The plot is a Hilbert-envelope spectrum of a rotating bearing's acceleration signal, annotated with the bearing's characteristic defect frequencies. Determine the bearing's health state. Answer with exactly one of: normal, inner_race, outer_race, ball.
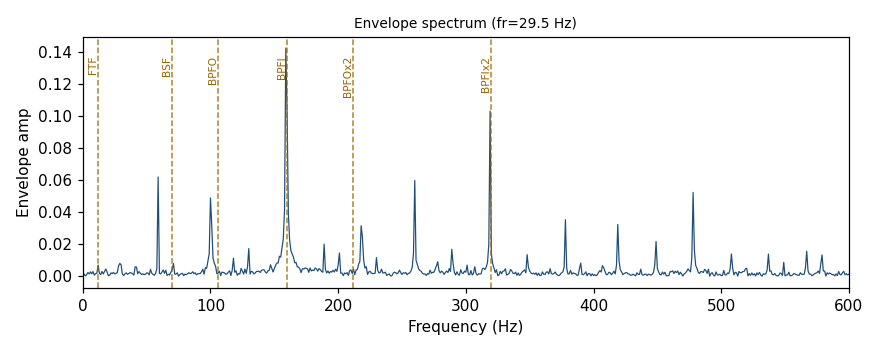
Answer: inner_race